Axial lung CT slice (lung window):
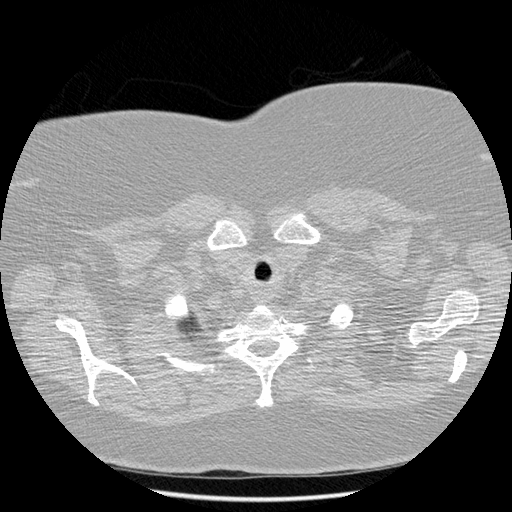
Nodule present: no